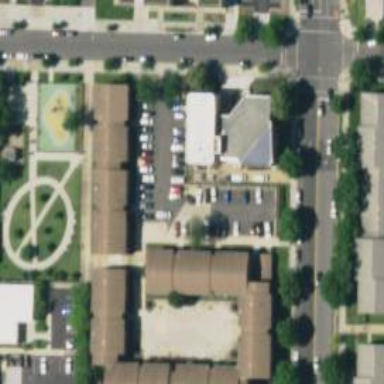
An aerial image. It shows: Kindergarten.